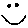
Label: smiley face